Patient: sex M, age 57
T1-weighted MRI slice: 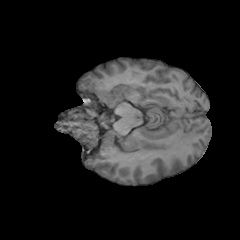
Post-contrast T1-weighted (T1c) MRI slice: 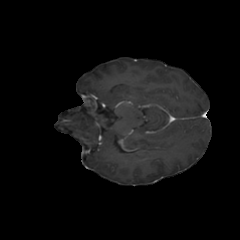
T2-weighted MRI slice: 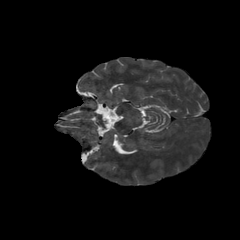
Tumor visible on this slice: no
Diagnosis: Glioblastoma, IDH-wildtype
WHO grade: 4